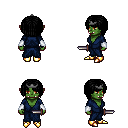
a pixel art fantasy rpg character, female body template, orc, green skin, blue robe, red pants, black pageboy hairstyle, iron tiara, white cloth bracers, gold boots, dagger, four views (front, back, left, right), 2x2 character sprite sheet, small pixel art, hard edges, no anti-aliasing